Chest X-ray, PA view. Patient: 60 years old, sex M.
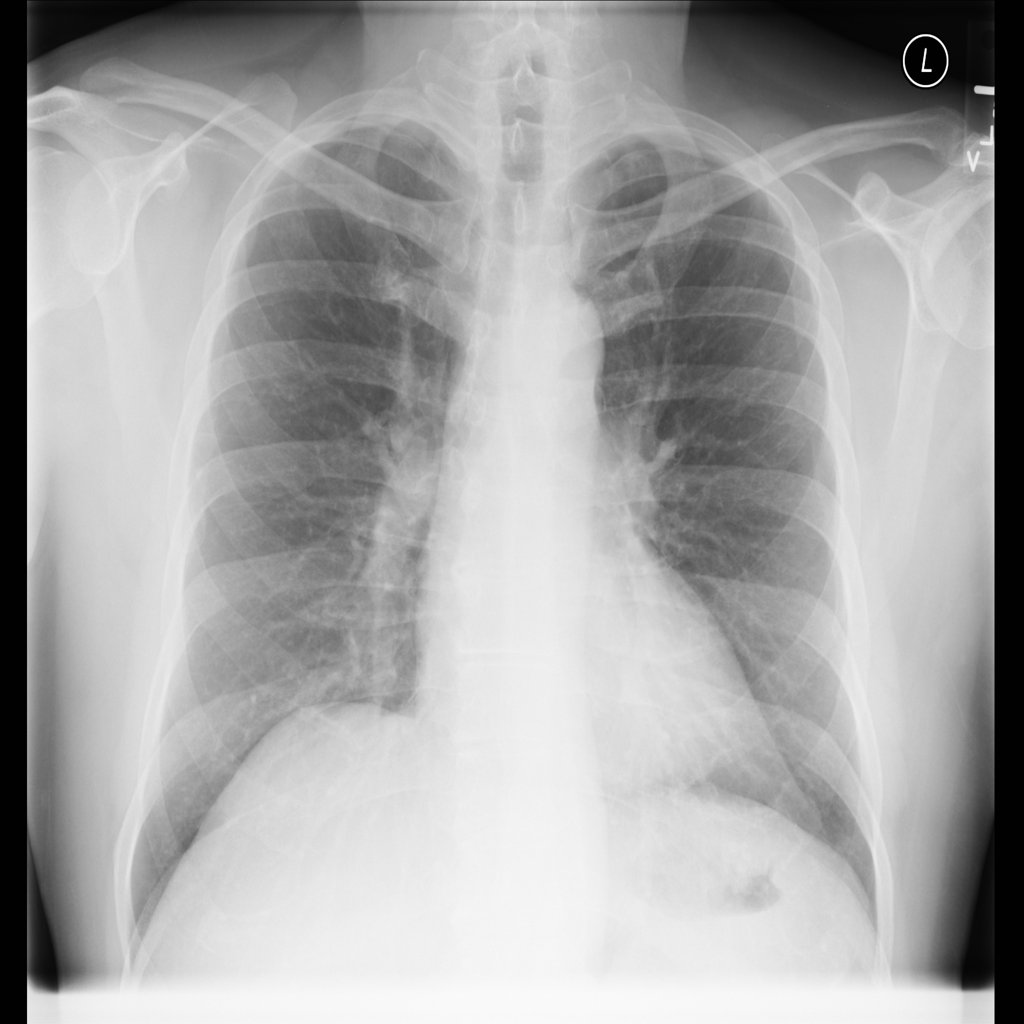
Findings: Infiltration